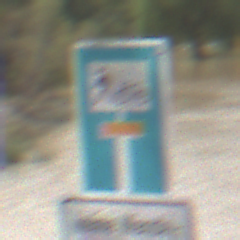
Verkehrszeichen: SackgasseRadverkehrFussgaengerDurchlaessig
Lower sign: HinweisGeaenderteVorfahrtVerkehrsfuehrungVerkehrsregelung3
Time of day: Midday
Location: Outdoor (Nature)
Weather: PartlyCloudy
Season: NotSpecified
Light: Natural